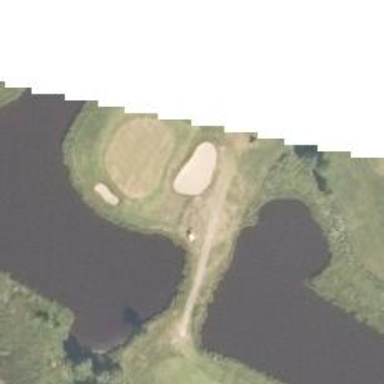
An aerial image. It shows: View of golf hole.